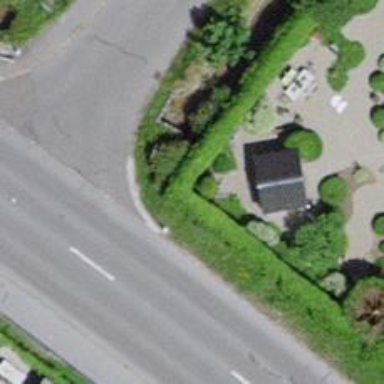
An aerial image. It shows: Hedge barrier.